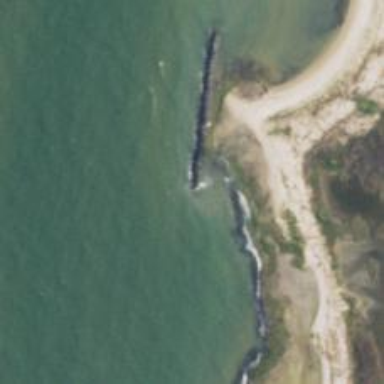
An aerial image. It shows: Breakwater structure.